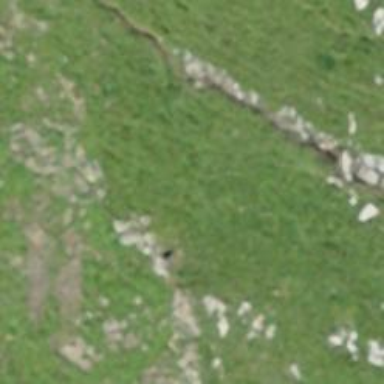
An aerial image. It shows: Cliff in nature.